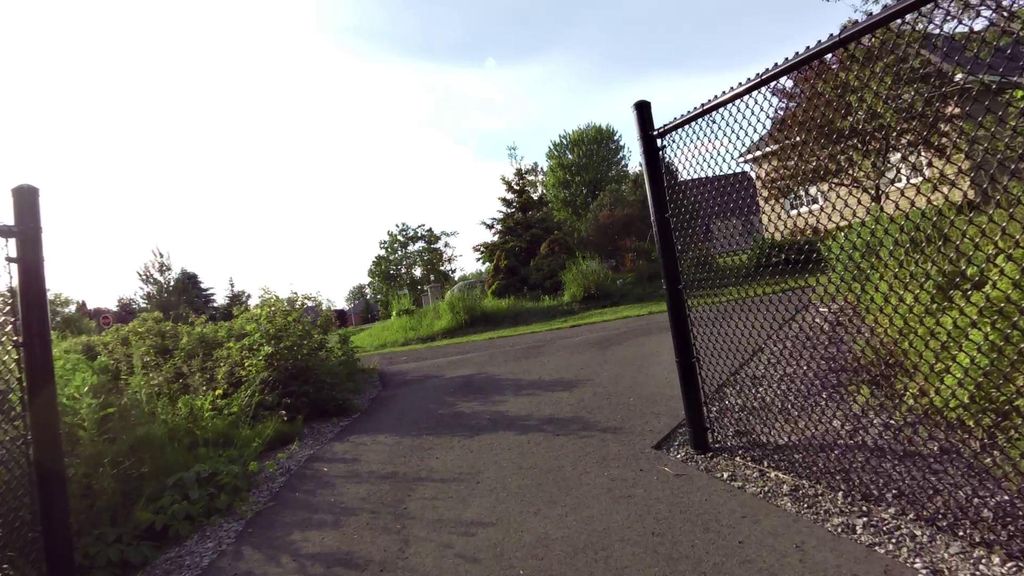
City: ottawa-gatineau